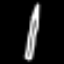
Label: pencil